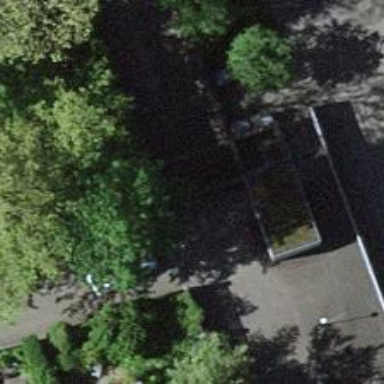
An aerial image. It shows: Parking entrance.